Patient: sex M, age 67
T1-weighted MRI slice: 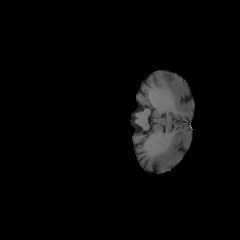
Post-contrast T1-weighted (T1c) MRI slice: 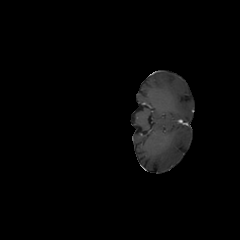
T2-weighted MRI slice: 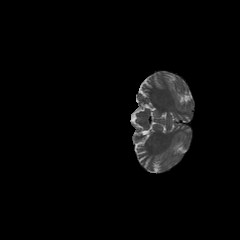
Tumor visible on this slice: no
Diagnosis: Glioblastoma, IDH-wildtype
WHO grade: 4